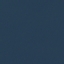
Label: SeaLake